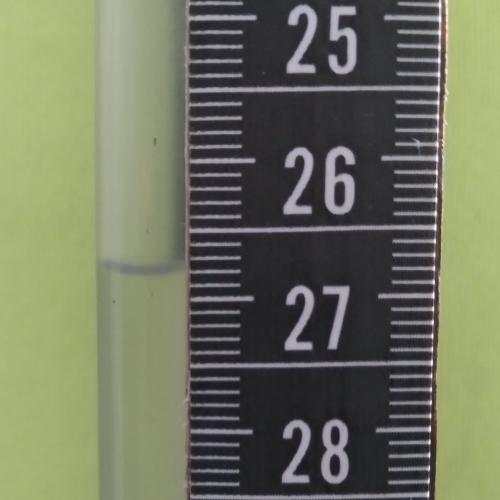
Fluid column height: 26.8 cm